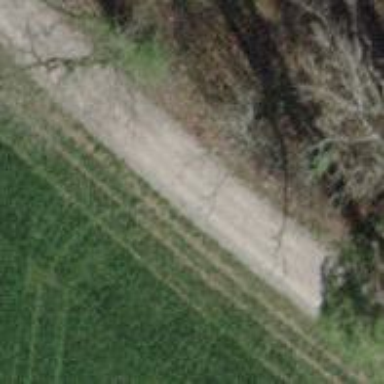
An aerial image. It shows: Compacted track with grade2 level.